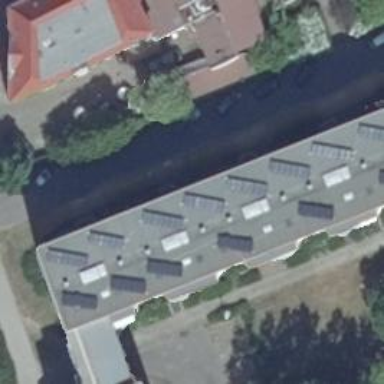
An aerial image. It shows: Tan apartment building with flat roof made of gray tar paper.